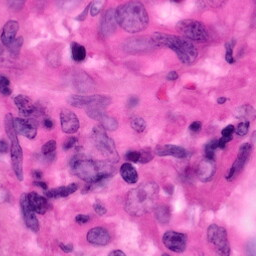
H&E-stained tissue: Pancreatic